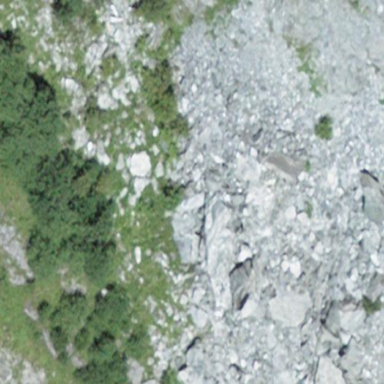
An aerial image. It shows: Natural scree.